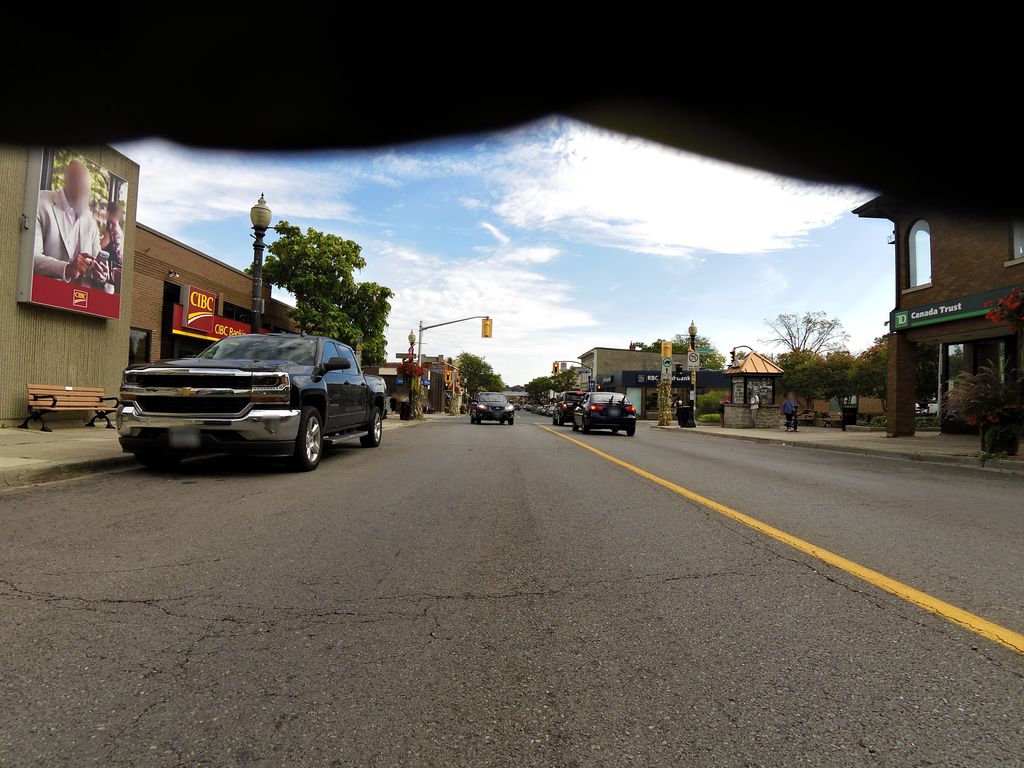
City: hamilton